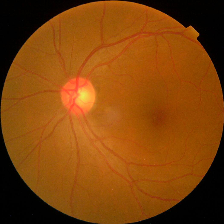
Diabetic retinopathy grade: No DR